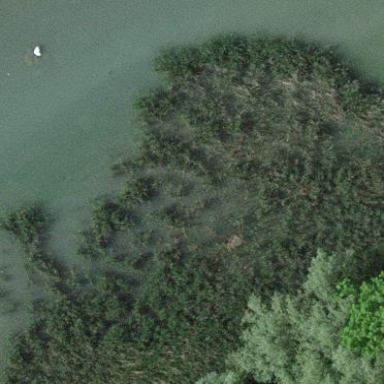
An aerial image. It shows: Reedbed wetland area.